Question: I have been working on the app, that has 3 uipickers. I want to implement images in each uipicker. However as seen in the image attached below, it just affects only one uipicker, not all of them.I would like to know how I could able to custom all uipicker elements shown in the image
'''
- (void)loadView
{
picker1 = [[UIPickerView alloc] initWithFrame:CGRectMake(30, 200, 250, 250)];
picker1.delegate = self;
picker1.dataSource = self;
picker1.showsSelectionIndicator = YES;
picker1.tag=1;
picker2 = [[UIPickerView alloc] initWithFrame:CGRectMake(390, 200, 250, 250)];
picker2.delegate = self;
picker2.dataSource = self;
picker2.showsSelectionIndicator = YES;
picker2.tag=2;
picker3 = [[UIPickerView alloc] initWithFrame:CGRectMake(750, 200, 250, 250)];
picker3.delegate = self;
picker3.dataSource = self;
picker3.showsSelectionIndicator = YES;
picker3.tag=3;
self.view = [[UIView alloc] initWithFrame:CGRectZero];
self.view.backgroundColor=[UIColor whiteColor];
[self.view addSubview:picker1];
[self.view addSubview:picker2];
[self.view addSubview:picker3];
UIImage *seven = [UIImage imageNamed:@"seven.png"];
UIImage *bar = [UIImage imageNamed:@"bar.png"];
for(int i=1; i<=4; i++)
{
UIImageView *sevenView = [[UIImageView alloc] initWithImage:seven];
UIImageView *barView = [[UIImageView alloc] initWithImage:bar];
NSArray *imageViewArray = [[NSArray alloc] initWithObjects:
sevenView,barView,nil];
NSString *fieldName = [[NSString alloc] initWithFormat:@"column%d",i];
[self setValue:imageViewArray forKey:fieldName];
}
}
-(UIView *)pickerView:(UIPickerView *)pickerView
viewForRow:(NSInteger)row
forComponent:(NSInteger)component reusingView:(UIView *)view
{
//NSLog(@"%d",component);
NSLog(@"tag: %d",pickerView.tag);
if(pickerView.tag==1)
{ NSString *arrayName = [[NSString alloc] initWithFormat:@"column%d",component+1];
NSArray *array1 = [self valueForKey:arrayName];
return [array1 objectAtIndex:row];
}
else if(pickerView.tag==2)
{ NSString *arrayName = [[NSString alloc] initWithFormat:@"column%d",component+1];
NSArray *array2 = [self valueForKey:arrayName];
return [array2 objectAtIndex:row];
}
else
{ NSString *arrayName = [[NSString alloc] initWithFormat:@"column%d",component+1];
NSArray *array3 = [self valueForKey:arrayName];
return [array3 objectAtIndex:row];
}
}
- (void)didReceiveMemoryWarning {
[super didReceiveMemoryWarning]; // Releases the view if it doesn't have a superview
// Release anything that's not essential, such as cached data
}
- (void)dealloc {
}
#pragma mark UIPickerViewDelegate methods
- (NSString*)pickerView:(UIPickerView*)pv titleForRow:(NSInteger)row forComponent:(NSInteger)component
{
return [NSString stringWithFormat:@"%d",row];
}
#pragma mark UIPickerViewDataSource methods
- (NSInteger)numberOfComponentsInPickerView:(UIPickerView*)pv
{
return 4;
}
- (NSInteger)pickerView:(UIPickerView*)pv numberOfRowsInComponent:(NSInteger)component
{
return 2;
}
@end
'''
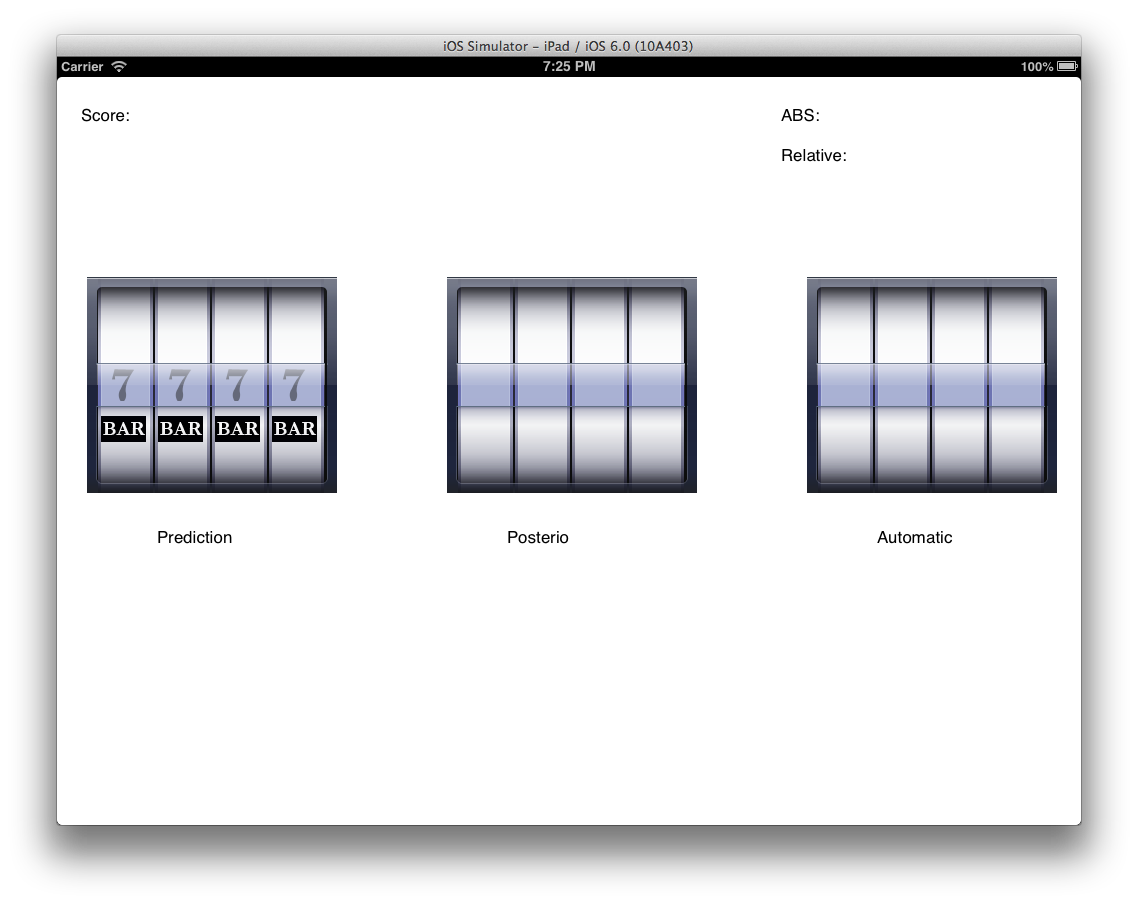
Answer: Views can only have one parent. But you are trying to use each view for 3 parents (the 3 pickers). Regardless of the picker, you try to use the same set of image views for component X of each picker. That won't work.
You need three sets of arrays, not just the one set. In other words, you can't share views between the pickers.